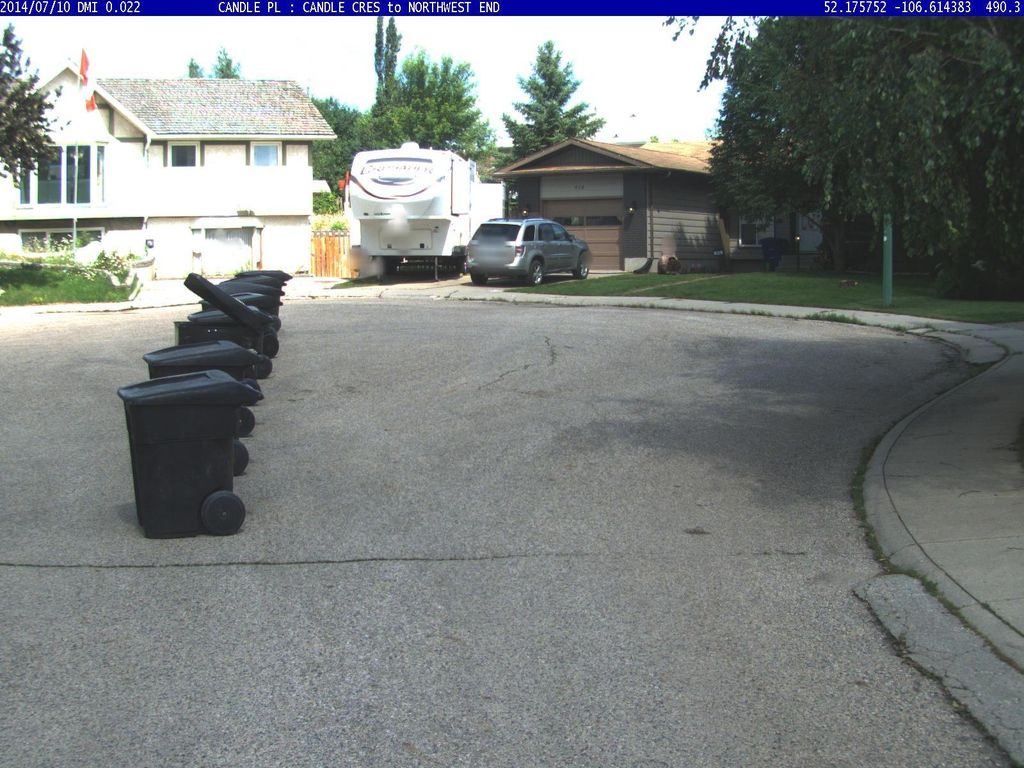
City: saskatoon